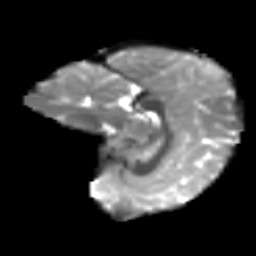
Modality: T2w
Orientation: sagittal
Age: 9
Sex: female
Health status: ill
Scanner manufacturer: ge
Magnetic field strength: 3 T
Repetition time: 6.752 s
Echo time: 0.079 s